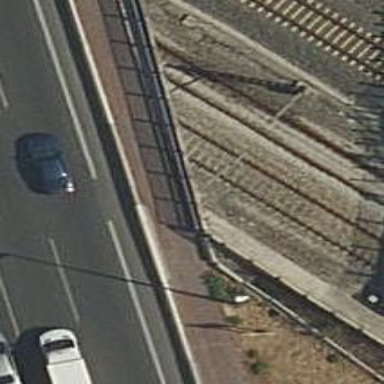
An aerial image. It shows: Railway tunnel with overhead electrified contact lines.